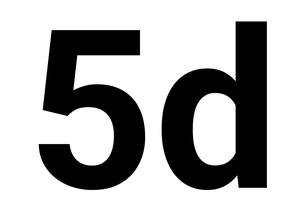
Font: Roboto_Bold